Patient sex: F
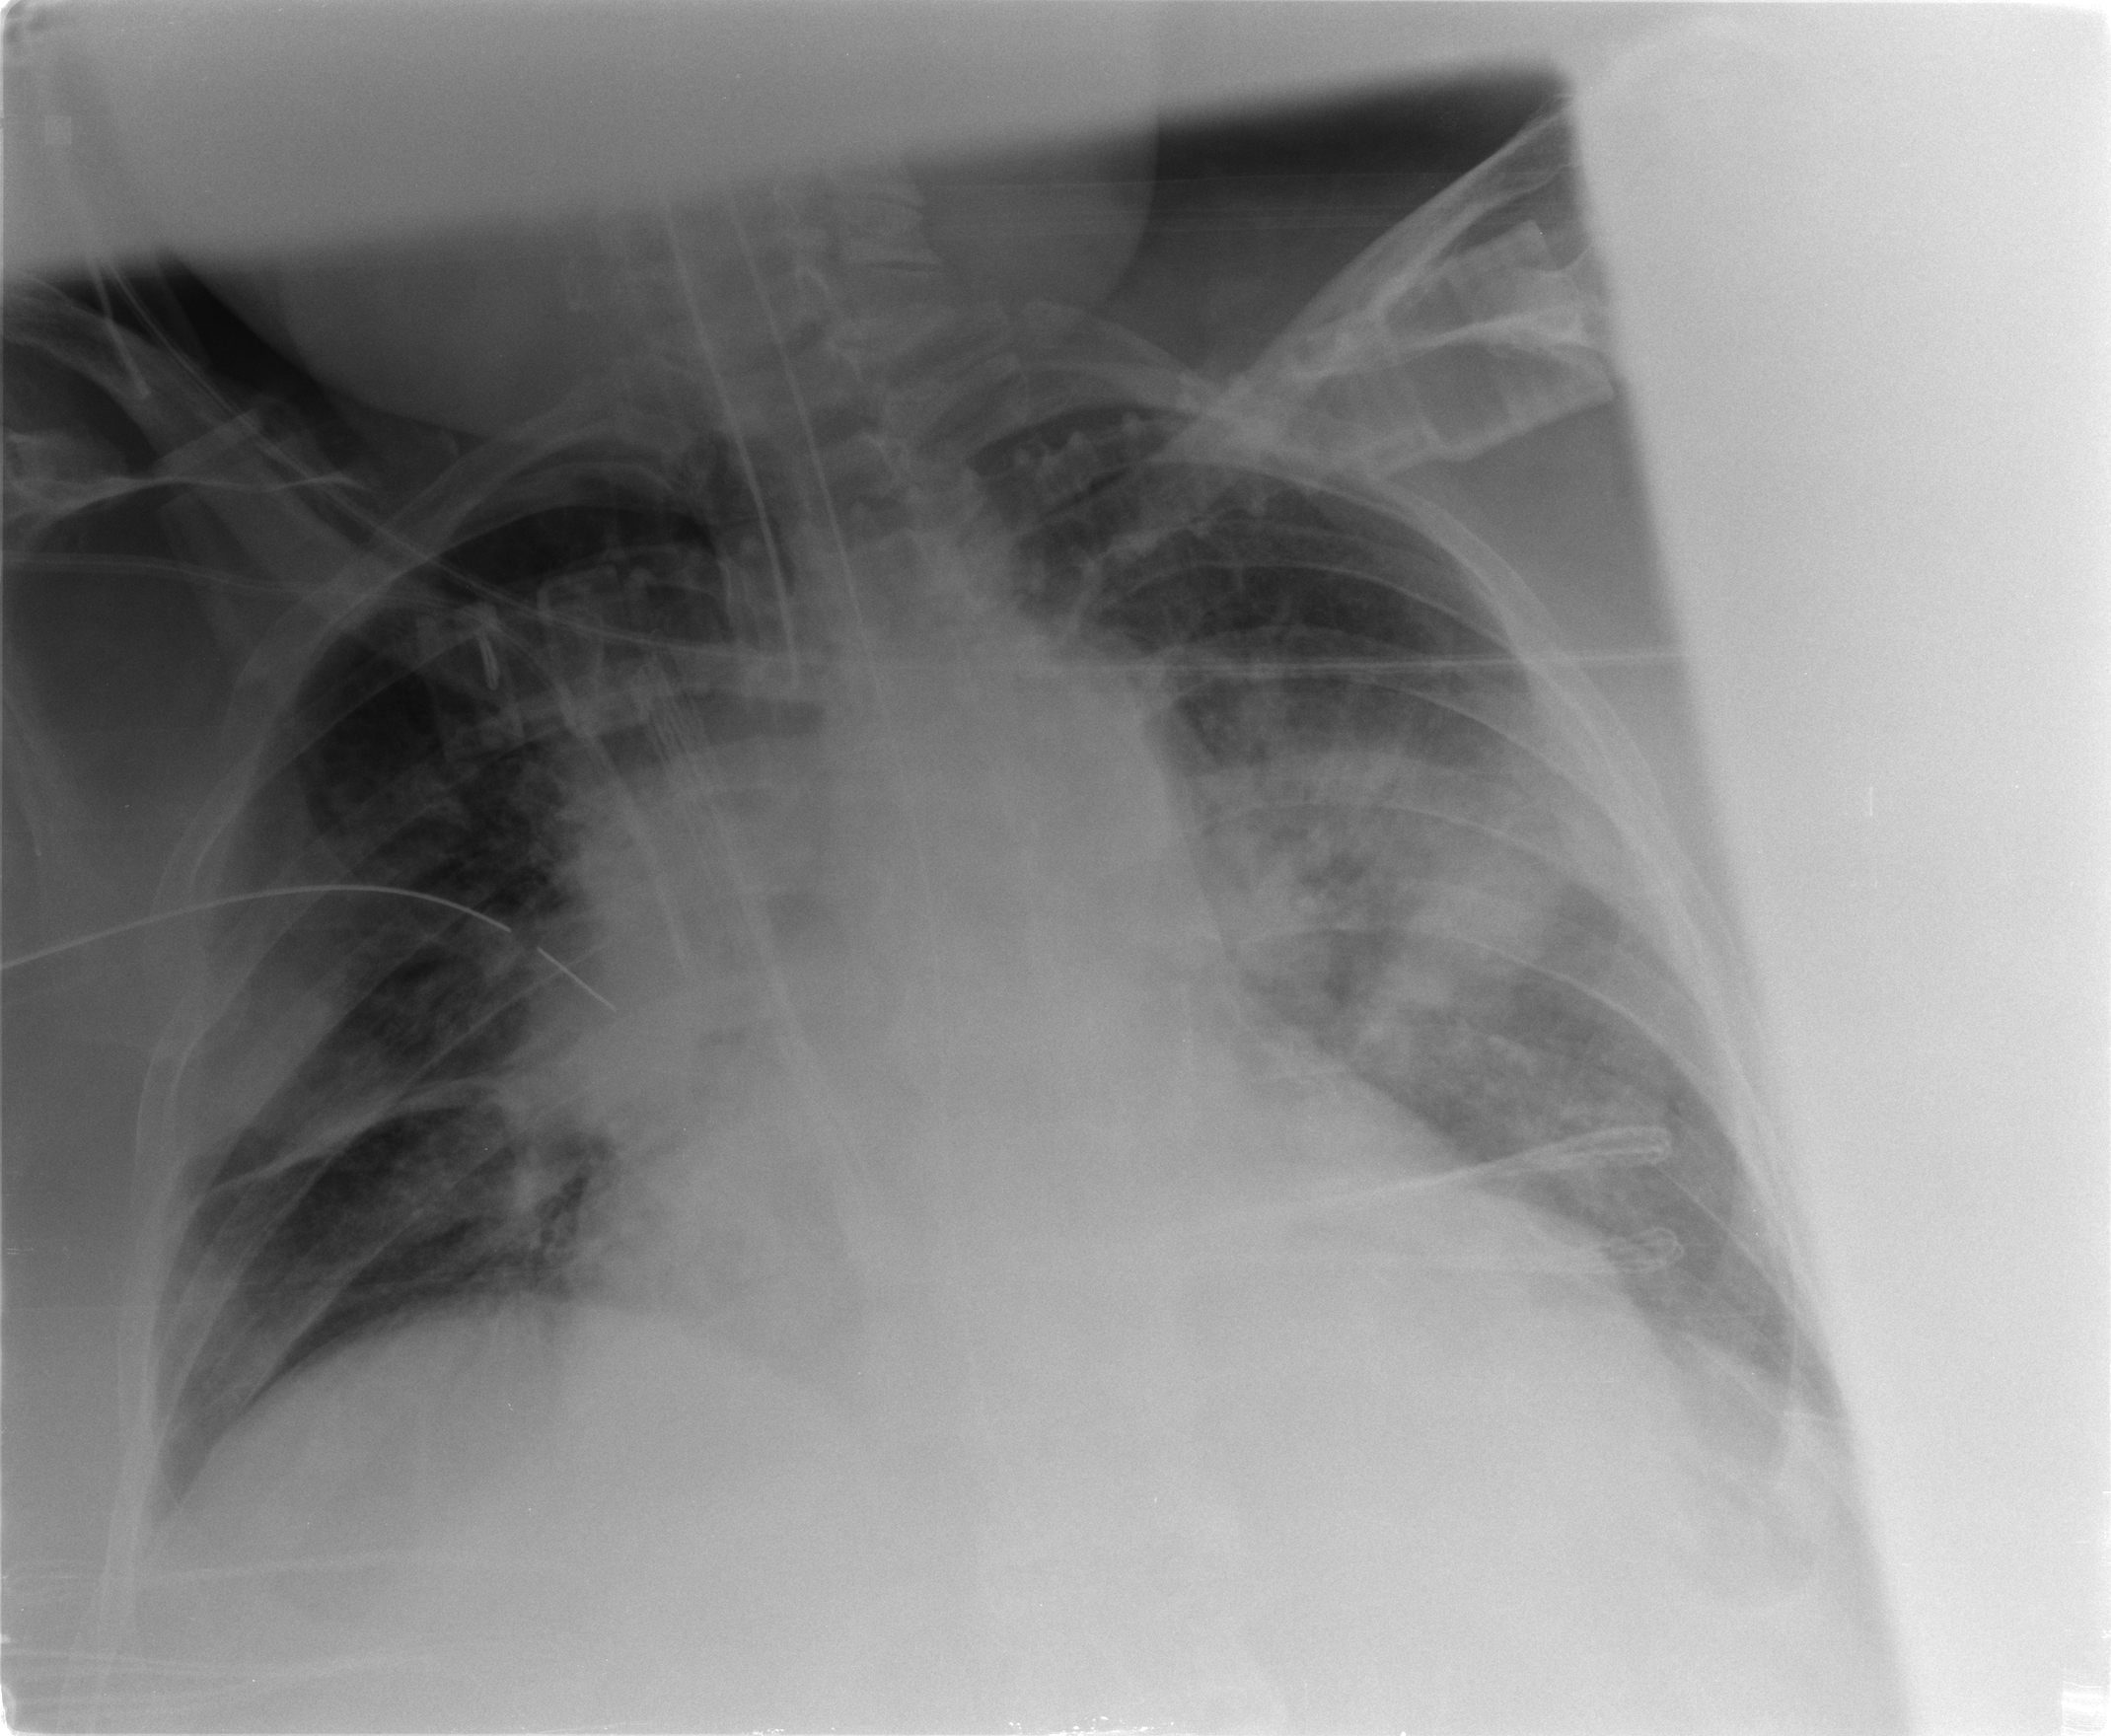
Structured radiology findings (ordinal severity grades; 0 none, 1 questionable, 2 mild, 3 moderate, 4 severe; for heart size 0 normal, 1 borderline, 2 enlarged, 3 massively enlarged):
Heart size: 2
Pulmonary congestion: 2
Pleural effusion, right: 2
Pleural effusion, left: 2
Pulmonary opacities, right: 0
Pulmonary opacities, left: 2
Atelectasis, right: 2
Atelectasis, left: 2